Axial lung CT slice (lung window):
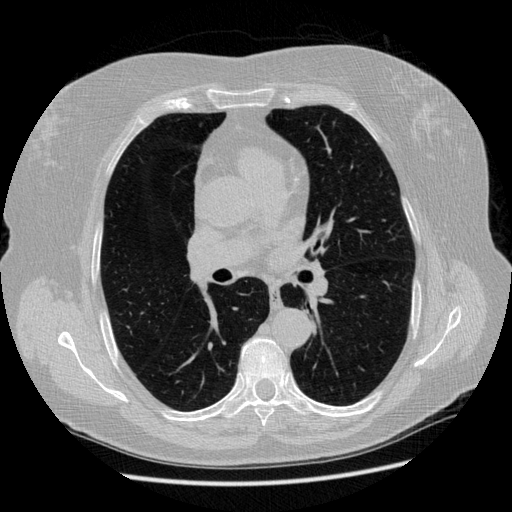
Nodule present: no